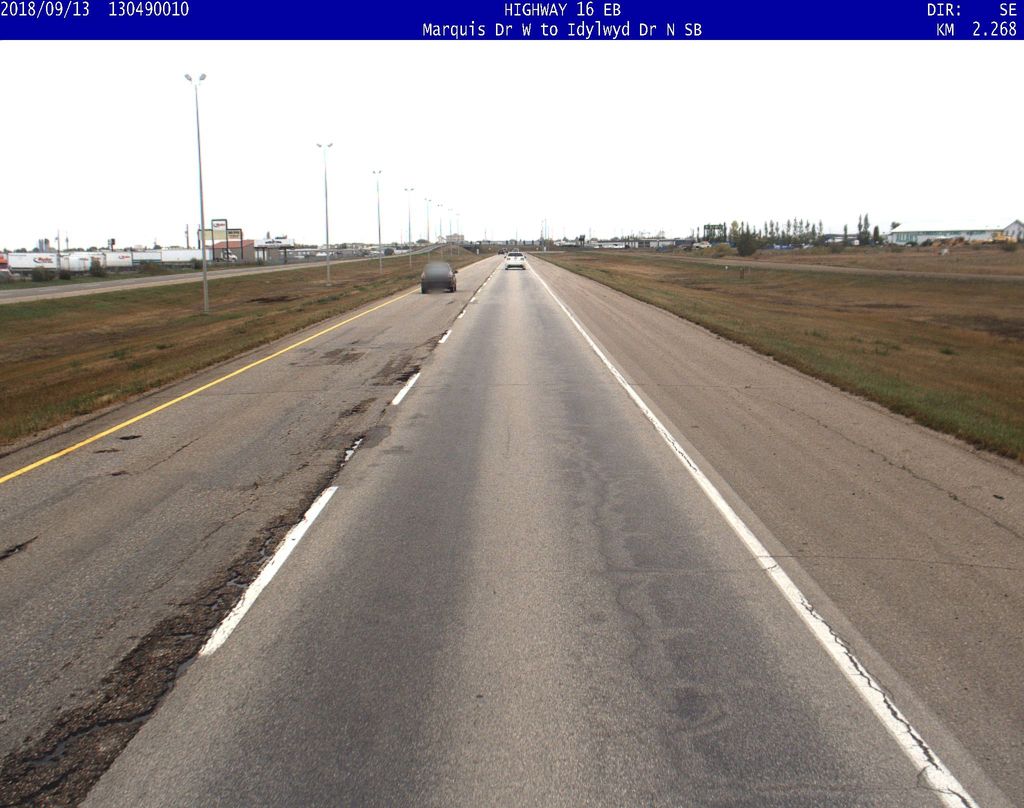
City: saskatoon